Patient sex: M
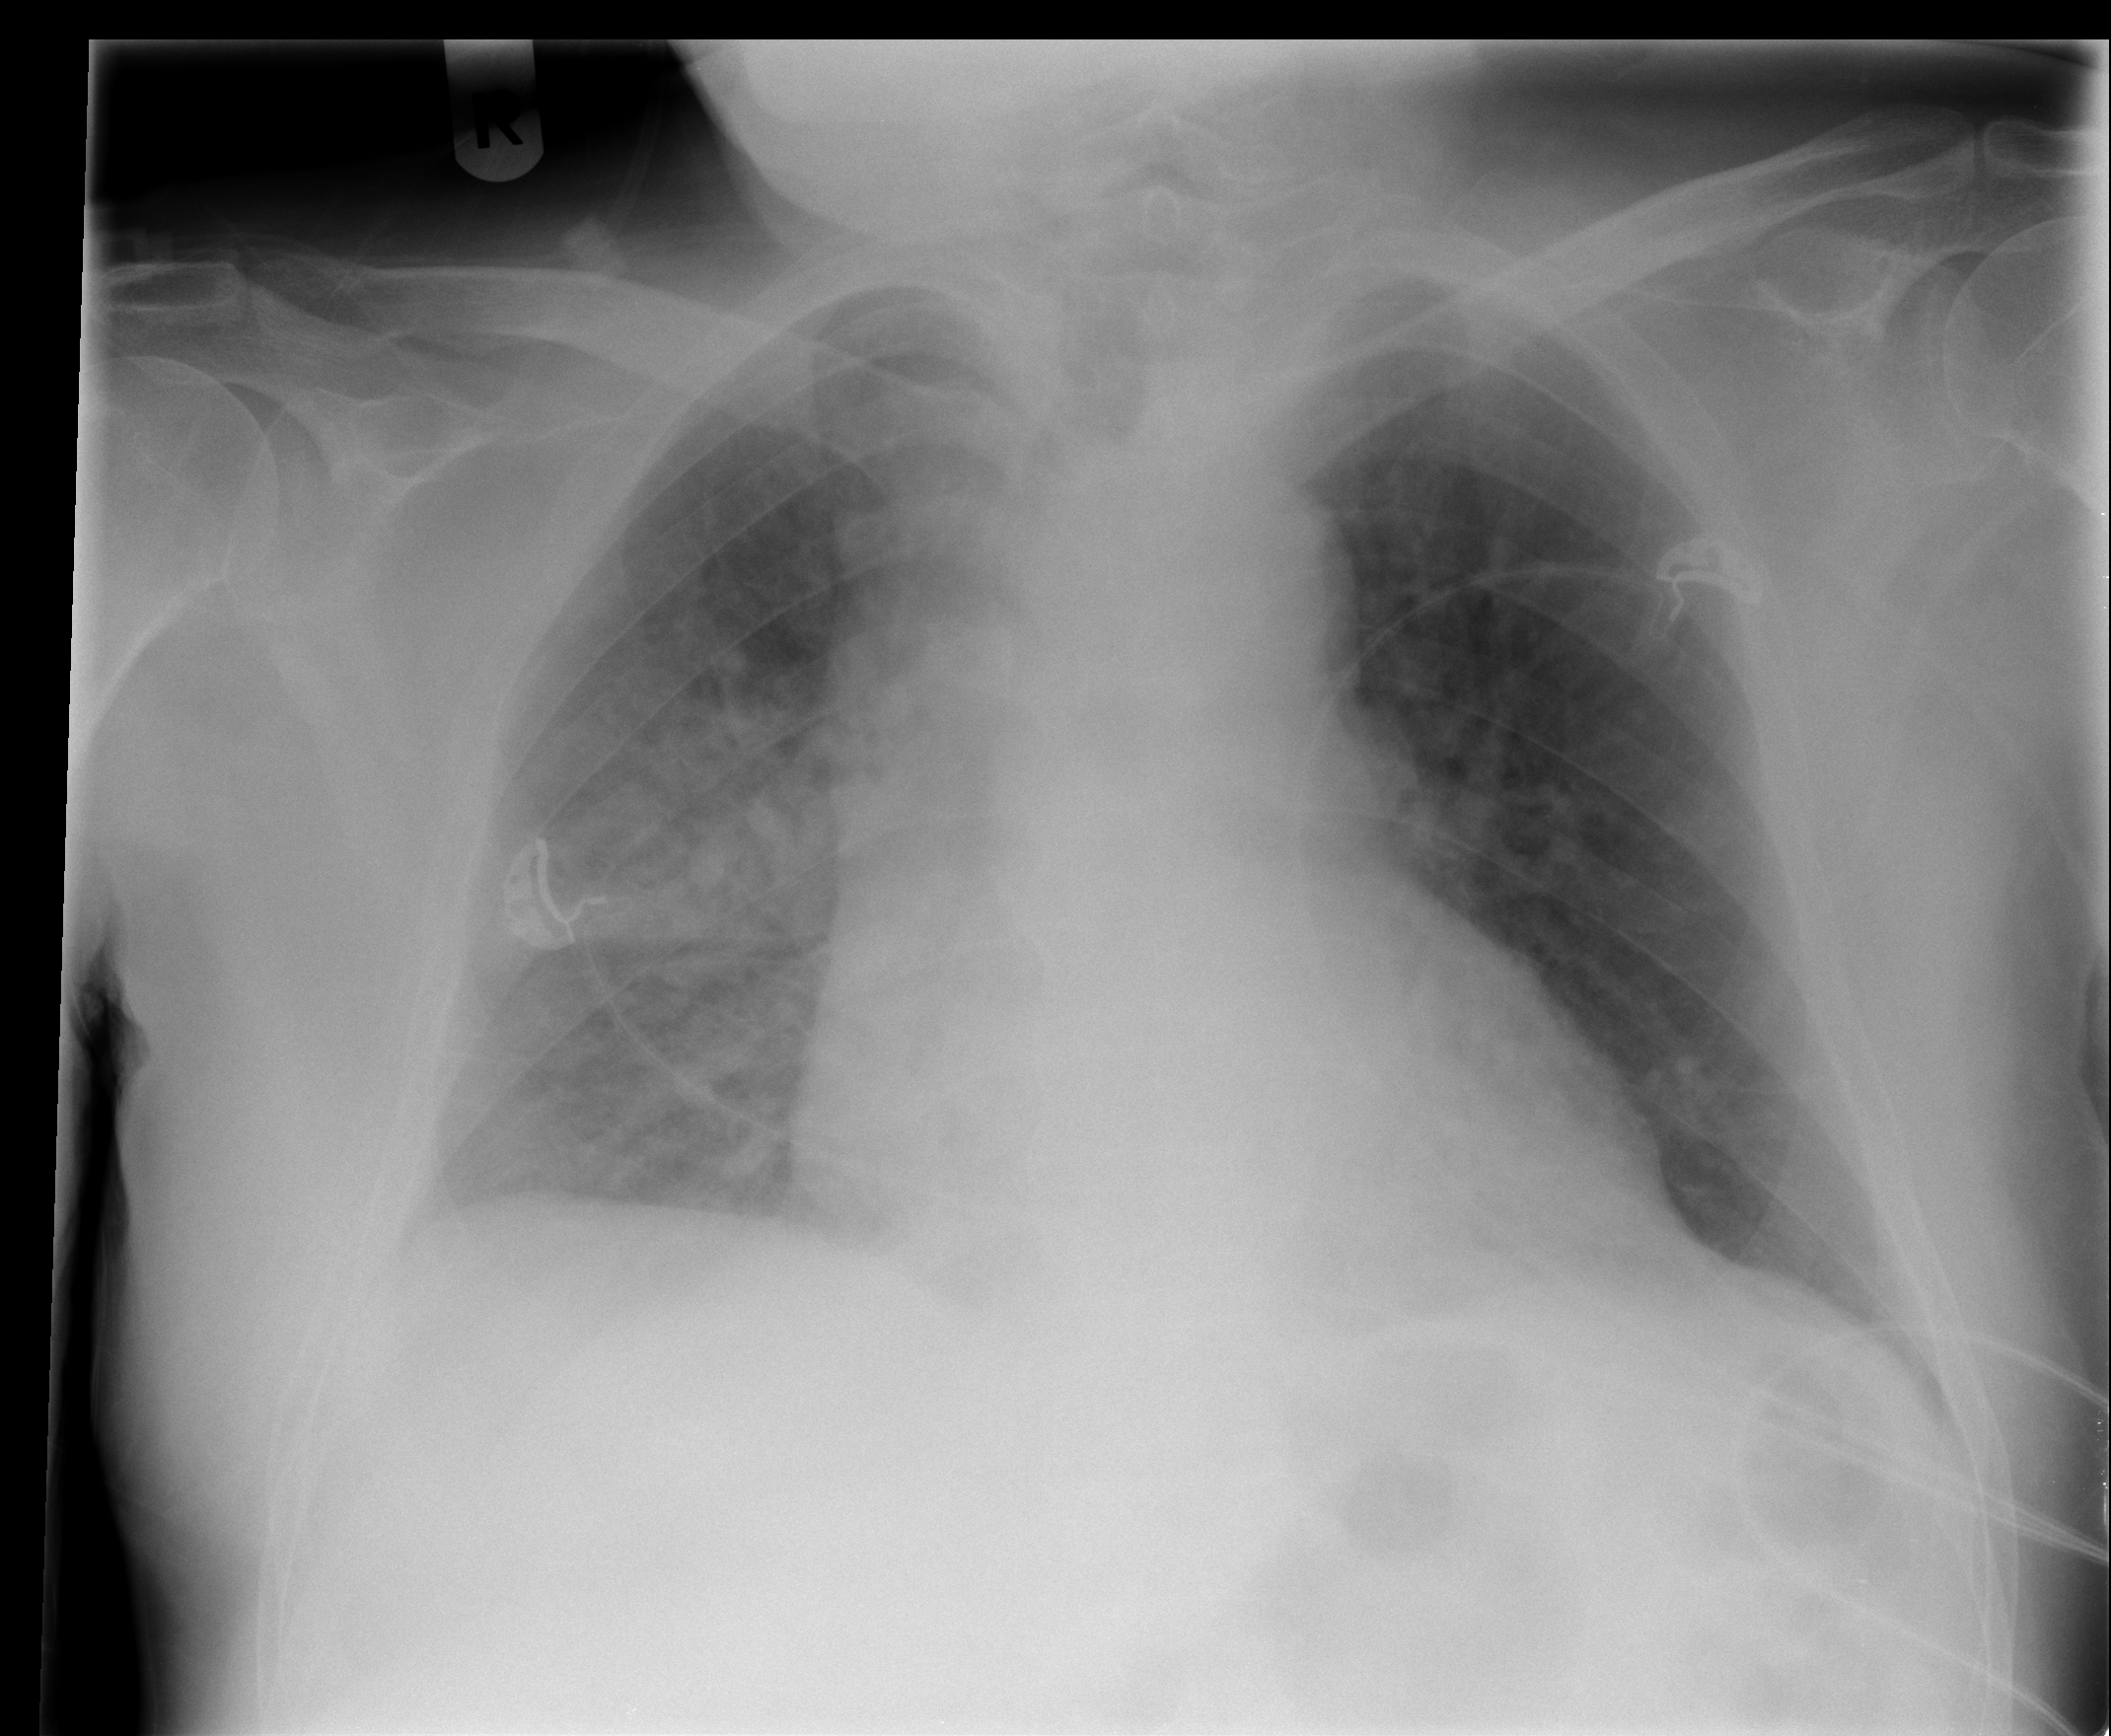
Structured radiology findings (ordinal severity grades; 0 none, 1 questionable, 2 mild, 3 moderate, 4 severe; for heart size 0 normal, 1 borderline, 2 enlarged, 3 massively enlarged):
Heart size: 2
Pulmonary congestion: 0
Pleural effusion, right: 1
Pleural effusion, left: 0
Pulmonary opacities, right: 3
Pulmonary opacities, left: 0
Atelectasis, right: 3
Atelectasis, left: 0